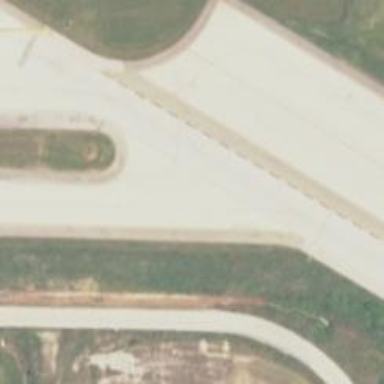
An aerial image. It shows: View of taxiway at the airport.